Question: I have this problem so that I can see nothing during WPF design.
Here is the WPF code at the begging:
'''
<UserControl x:Class="VolumeControlInterface.VolumeControlInterface"
xmlns="http://schemas.microsoft.com/winfx/2006/xaml/presentation"
xmlns:x="http://schemas.microsoft.com/winfx/2006/xaml"
xmlns:vtkVC="clr-namespace:VtkVolumeControl;assembly=VtkVolumeControl"
xmlns:local="clr-namespace:VolumeControlInterface"
Height="700" Width="700" Margin="5"
'''
Here is my WPF code wiggled underneath:
'''
<Grid DataContext="{Binding RelativeSource={RelativeSource AncestorType={x:Type UserControl}}}">
<vtkVC:VolumeRenderer Name="VolumeControl" Width="Auto" Height="Auto" Margin="5" Grid.Column="0"
LowerThresholdChanA="{Binding Path=BlackPoint0, Mode=TwoWay, UpdateSourceTrigger=PropertyChanged}"
UpperThresholdChanA="{Binding Path=WhitePoint0, Mode=TwoWay, UpdateSourceTrigger=PropertyChanged}"
LowerThresholdChanB="{Binding Path=BlackPoint1, Mode=TwoWay, UpdateSourceTrigger=PropertyChanged}"
UpperThresholdChanB="{Binding Path=WhitePoint1, Mode=TwoWay, UpdateSourceTrigger=PropertyChanged}"
LowerThresholdChanC="{Binding Path=BlackPoint2, Mode=TwoWay, UpdateSourceTrigger=PropertyChanged}"
UpperThresholdChanC="{Binding Path=WhitePoint2, Mode=TwoWay, UpdateSourceTrigger=PropertyChanged}"
LowerThresholdChanD="{Binding Path=BlackPoint3, Mode=TwoWay, UpdateSourceTrigger=PropertyChanged}"
UpperThresholdChanD="{Binding Path=WhitePoint3, Mode=TwoWay, UpdateSourceTrigger=PropertyChanged}"
IsChanASelected="{Binding Path=IsChanASelected, Mode=OneWay, UpdateSourceTrigger=PropertyChanged}"
IsChanBSelected="{Binding Path=IsChanBSelected, Mode=OneWay, UpdateSourceTrigger=PropertyChanged}"
IsChanCSelected="{Binding Path=IsChanCSelected, Mode=OneWay, UpdateSourceTrigger=PropertyChanged}"
IsChanDSelected="{Binding Path=IsChanDSelected, Mode=OneWay, UpdateSourceTrigger=PropertyChanged}"
DataSpacingZ="{Binding Path=DataSpacingZ, Mode=TwoWay, UpdateSourceTrigger=PropertyChanged}"
DataSpacingZMultiplier="{Binding Path=DataSpacingZMultiplier, Mode=TwoWay, UpdateSourceTrigger=PropertyChanged}"
FolderDirectory="{Binding Path=ZStackCacheDirectory, Mode=OneWay, UpdateSourceTrigger=PropertyChanged}"
HardwareSettingsFile="{Binding Path=HardwareSettingsFile, Mode=OneWay, UpdateSourceTrigger=PropertyChanged}"
TileIndex="{Binding Path=TileIndex, Mode=OneWay, UpdateSourceTrigger=PropertyChanged}"
WellIndex="{Binding Path=WellIndex, Mode=OneWay, UpdateSourceTrigger=PropertyChanged}"
TimePointIndex="{Binding Path=TimePointIndex, Mode=OneWay, UpdateSourceTrigger=PropertyChanged}"
TotalSystemChannels="4"
Timepoints="1">
</vtkVC:VolumeRenderer>
</Grid>
'''
This project is 'VolumeControlInterface', which imports 'VtkVolumeControl.dll' as reference from another project. 'VolumeRenderer' is a class in 'VtkVolumeControl'. The 'VtkVolumeControl' is built successfully and the whole project functions with no problem. It is just I cannot see anything during design of 'VolumeControlInterface', and it says "Could not create a instance of type 'VolumeRender'"
Remove 'VtkVolumeControl', and re-add it. Not working.
Using 'if (!System.ComponentModel.DesignerProperties.GetIsInDesignMode(this))' in the constructor, not working either.
I am wondering what is going on here, and how I should make the design visible?
Also, every time I build 'vtkVolumeControl.dll', the reference in 'VolumeControlInterface' will show a warning, says cannot find the vtkVolumeControl.dll; But if I go ahead build 'VolumeControlInterface' regardless, it won't have any problem, and it seems to manage to find 'vtkVolumeControl.dll'.
This is how it looks:

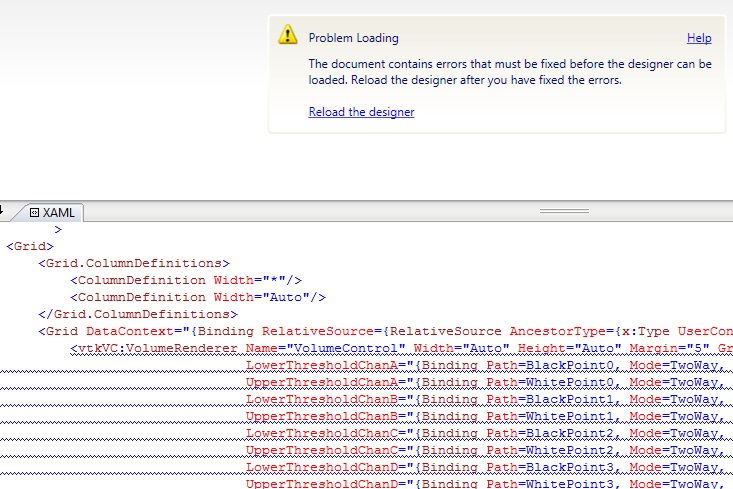
Answer: What do you want to achieve with the following line?
'''
<Grid DataContext="{Binding RelativeSource={RelativeSource AncestorType={x:Type UserControl}}}">
'''
because you are using the UserControl as Binding, which I assume is not what you want.
try the following to access the datacontext of the 'UserControl'
'''
<Grid DataContext="{Binding Path=DataContext, RelativeSource={RelativeSource AncestorType={x:Type UserControl}}}">
'''